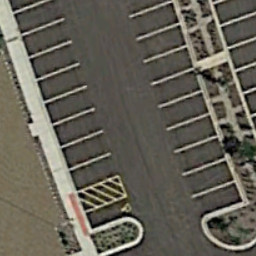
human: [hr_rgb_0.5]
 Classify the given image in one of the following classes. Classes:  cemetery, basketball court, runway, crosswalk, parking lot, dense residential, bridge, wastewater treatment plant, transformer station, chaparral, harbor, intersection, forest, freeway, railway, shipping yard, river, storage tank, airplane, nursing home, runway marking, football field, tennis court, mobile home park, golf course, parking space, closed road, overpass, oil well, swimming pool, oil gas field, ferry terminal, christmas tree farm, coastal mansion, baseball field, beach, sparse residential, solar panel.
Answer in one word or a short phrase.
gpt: parking space